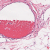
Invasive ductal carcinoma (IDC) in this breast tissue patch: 0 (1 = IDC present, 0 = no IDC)